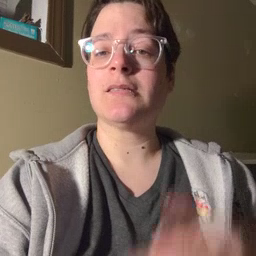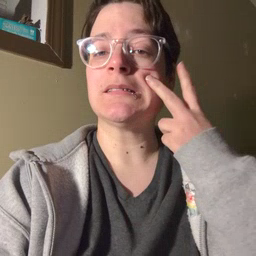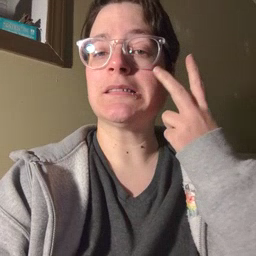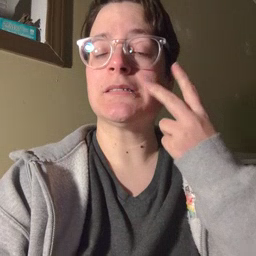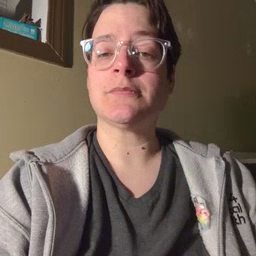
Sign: see